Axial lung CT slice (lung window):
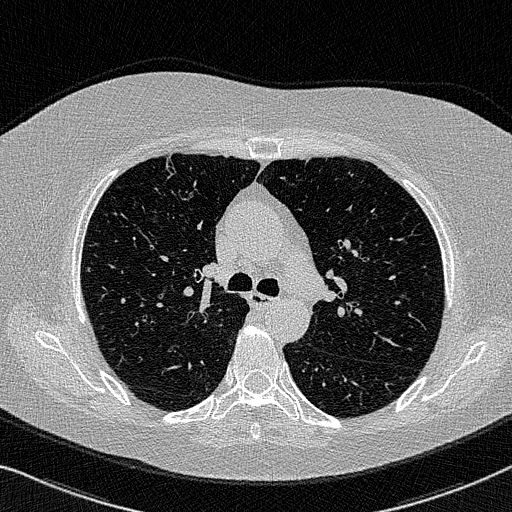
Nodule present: no